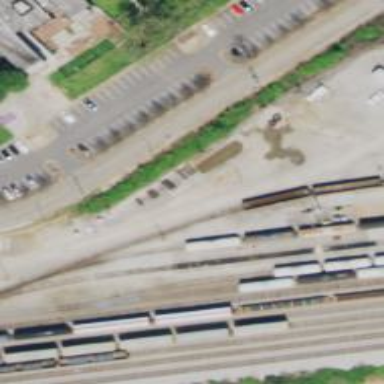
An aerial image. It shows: Railway yard.